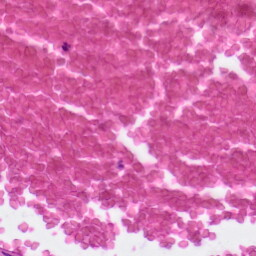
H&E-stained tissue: Lung